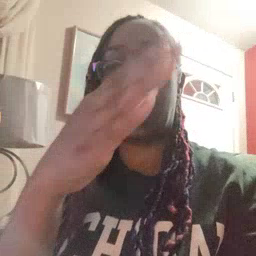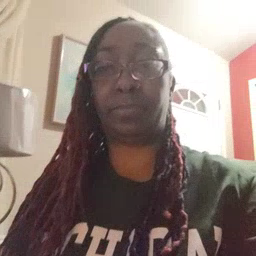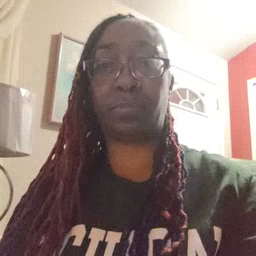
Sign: flag